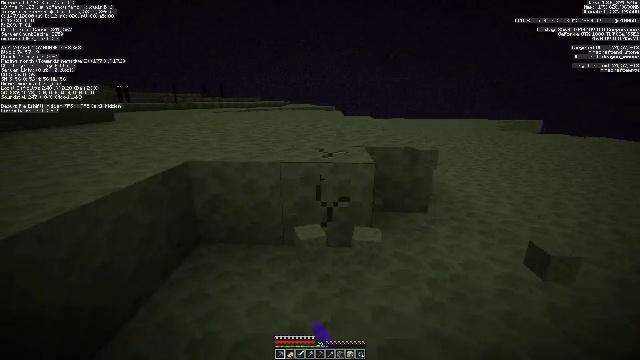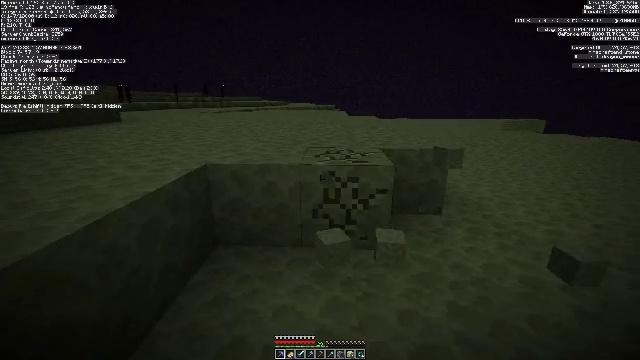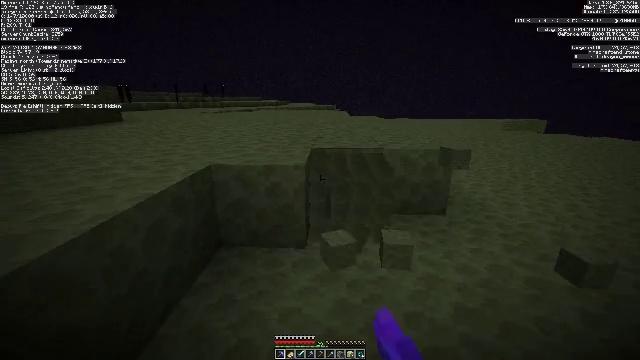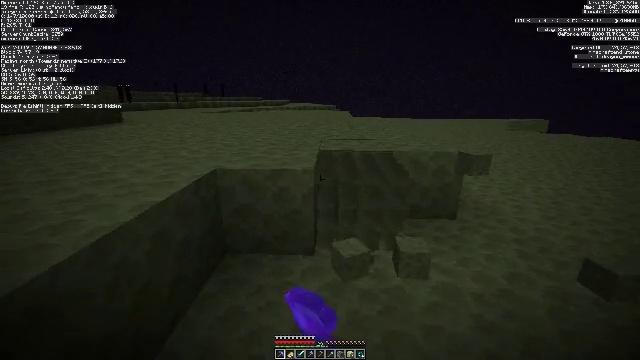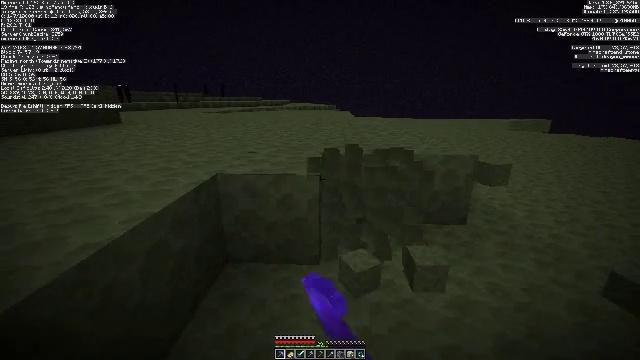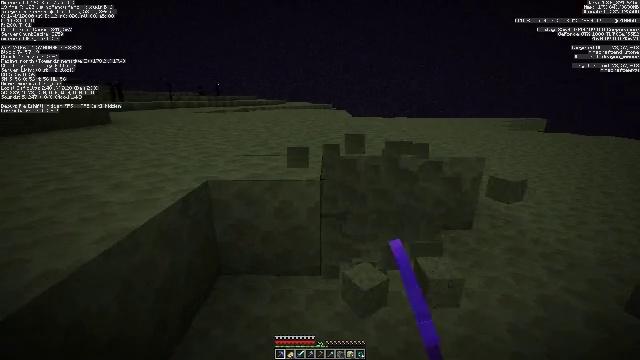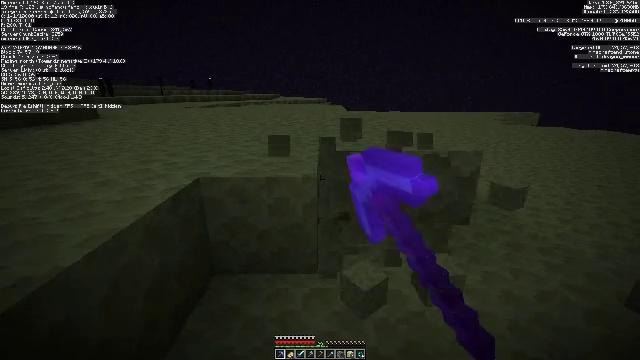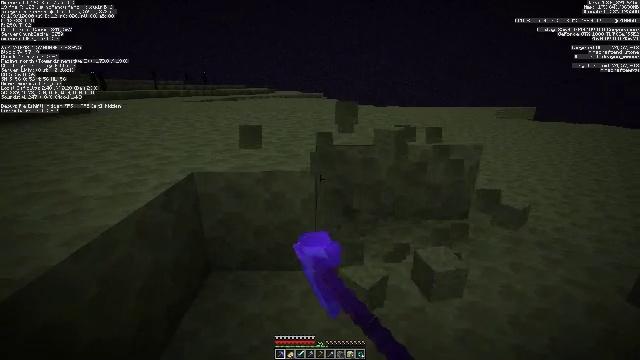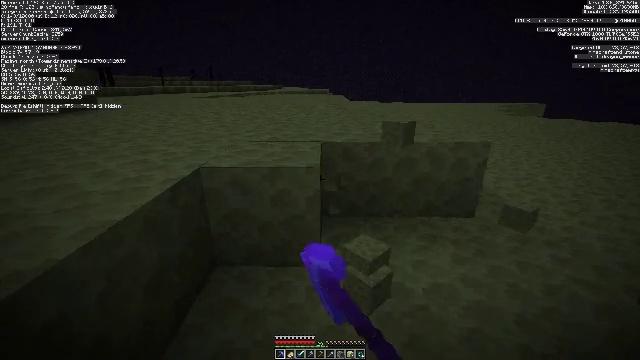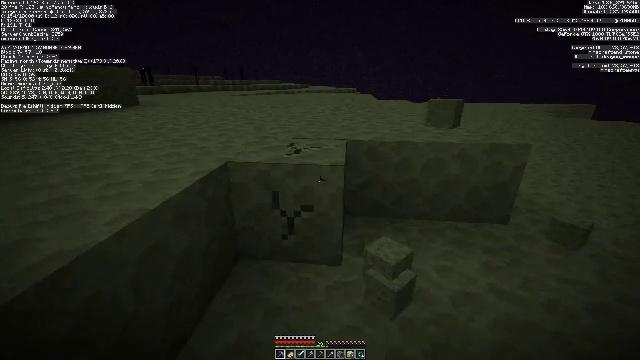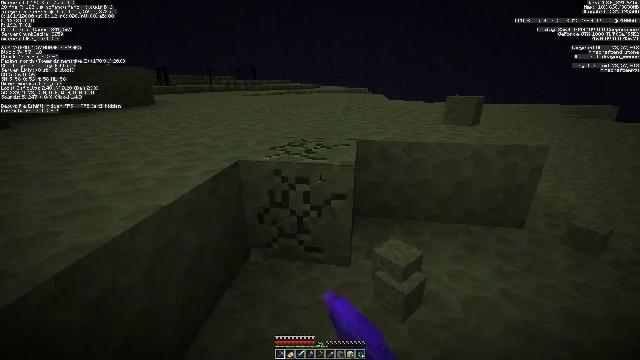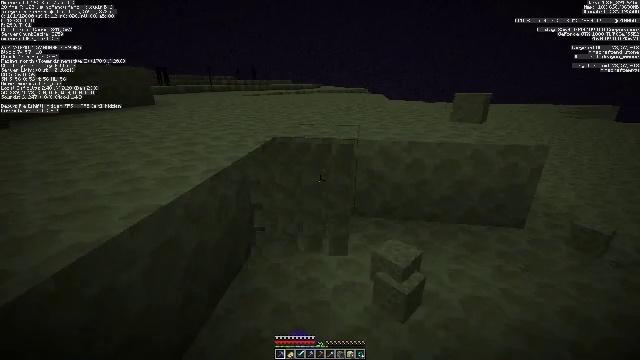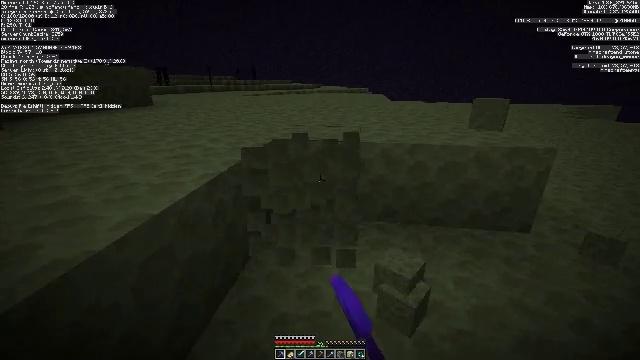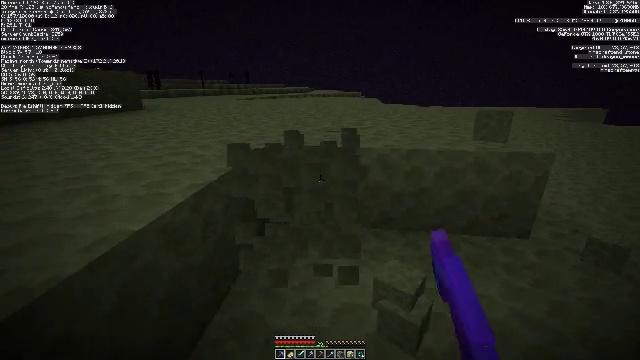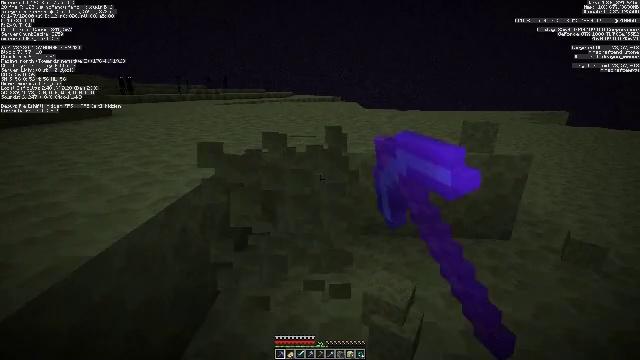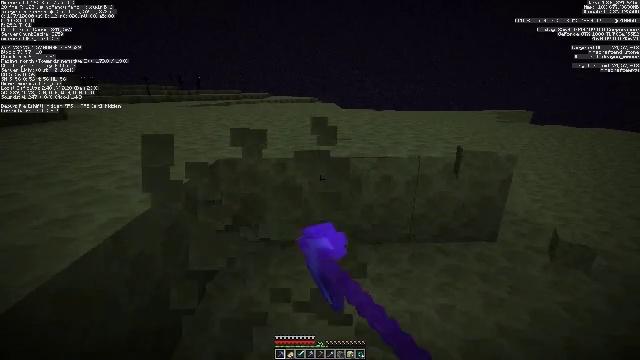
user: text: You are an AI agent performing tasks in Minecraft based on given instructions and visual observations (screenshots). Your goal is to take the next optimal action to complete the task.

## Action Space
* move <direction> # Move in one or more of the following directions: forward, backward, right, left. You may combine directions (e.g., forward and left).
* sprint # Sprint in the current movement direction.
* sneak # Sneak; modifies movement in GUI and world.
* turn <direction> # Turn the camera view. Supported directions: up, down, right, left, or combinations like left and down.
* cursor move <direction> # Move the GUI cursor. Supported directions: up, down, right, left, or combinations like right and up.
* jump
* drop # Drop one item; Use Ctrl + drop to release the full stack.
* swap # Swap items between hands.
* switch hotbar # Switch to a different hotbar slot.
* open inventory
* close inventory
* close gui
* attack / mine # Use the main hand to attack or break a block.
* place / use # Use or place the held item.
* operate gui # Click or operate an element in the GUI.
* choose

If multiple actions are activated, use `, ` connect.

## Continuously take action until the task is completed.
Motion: motion action
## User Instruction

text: Mine the end stone in the End dimension.
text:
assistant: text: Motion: move left, attack / mine
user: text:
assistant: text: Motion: move forward, attack / mine
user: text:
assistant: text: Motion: move forward, attack / mine
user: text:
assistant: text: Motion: move forward, attack / mine
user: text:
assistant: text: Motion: attack / mine
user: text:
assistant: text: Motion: turn right and down, attack / mine
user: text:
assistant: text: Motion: turn down, attack / mine
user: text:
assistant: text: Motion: turn left, attack / mine
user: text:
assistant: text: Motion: turn left, attack / mine
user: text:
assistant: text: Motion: turn left, attack / mine
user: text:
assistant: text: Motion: attack / mine
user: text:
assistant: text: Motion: move forward, attack / mine
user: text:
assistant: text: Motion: move forward, turn right, attack / mine
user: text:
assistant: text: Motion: move forward, turn right, attack / mine
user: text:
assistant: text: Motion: turn right, attack / mine
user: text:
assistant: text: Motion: turn right, attack / mine
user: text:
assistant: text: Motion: turn right, attack / mine
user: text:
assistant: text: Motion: turn right, attack / mine
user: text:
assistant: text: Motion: attack / mine
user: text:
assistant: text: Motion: attack / mine
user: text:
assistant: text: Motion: attack / mine
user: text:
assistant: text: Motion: move forward, attack / mine
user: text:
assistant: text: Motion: move forward, turn right, attack / mine
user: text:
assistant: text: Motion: move forward, turn right, attack / mine
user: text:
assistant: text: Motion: move forward, attack / mine
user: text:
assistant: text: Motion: turn right, attack / mine
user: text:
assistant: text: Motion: turn right, attack / mine
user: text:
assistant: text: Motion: turn right, attack / mine
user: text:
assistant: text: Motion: turn right, attack / mine
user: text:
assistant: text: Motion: attack / mine